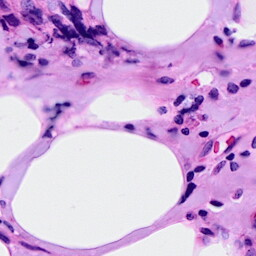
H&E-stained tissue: Breast